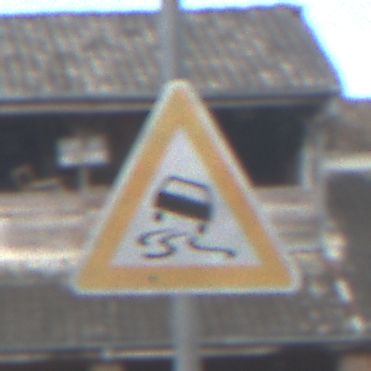
Verkehrszeichen: SchleuderOderRutschgefahr
Umgebung: Outdoor, Suburban
Tageszeit: MorningAfternoon
Wetter: PartlyCloudy
Licht: Natural
Jahreszeit: NotSpecified
Kontrast: LowContrast